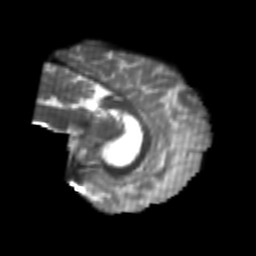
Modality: T2w
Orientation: sagittal
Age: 24
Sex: female
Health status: healthy
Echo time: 0.074 s